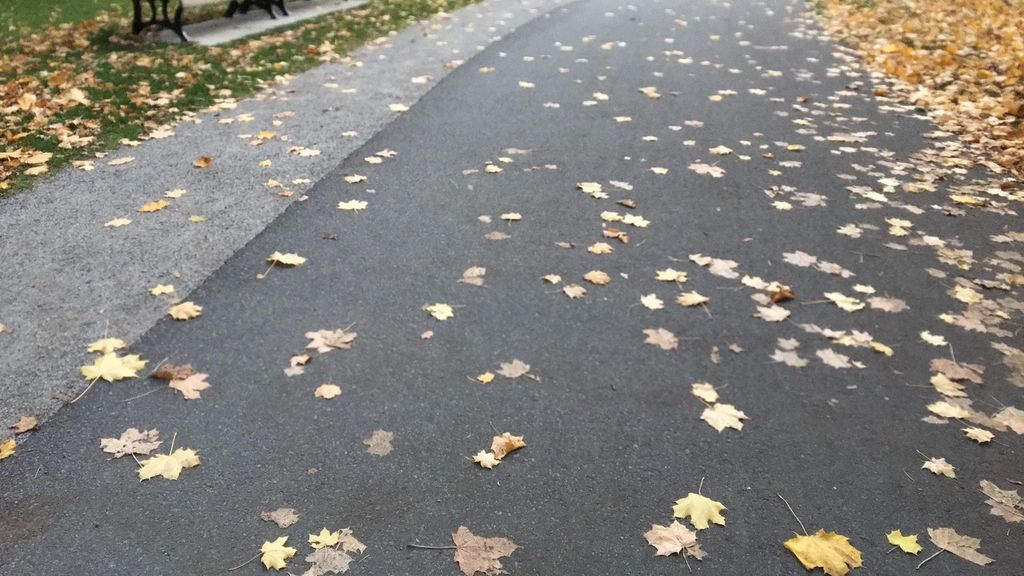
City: montreal